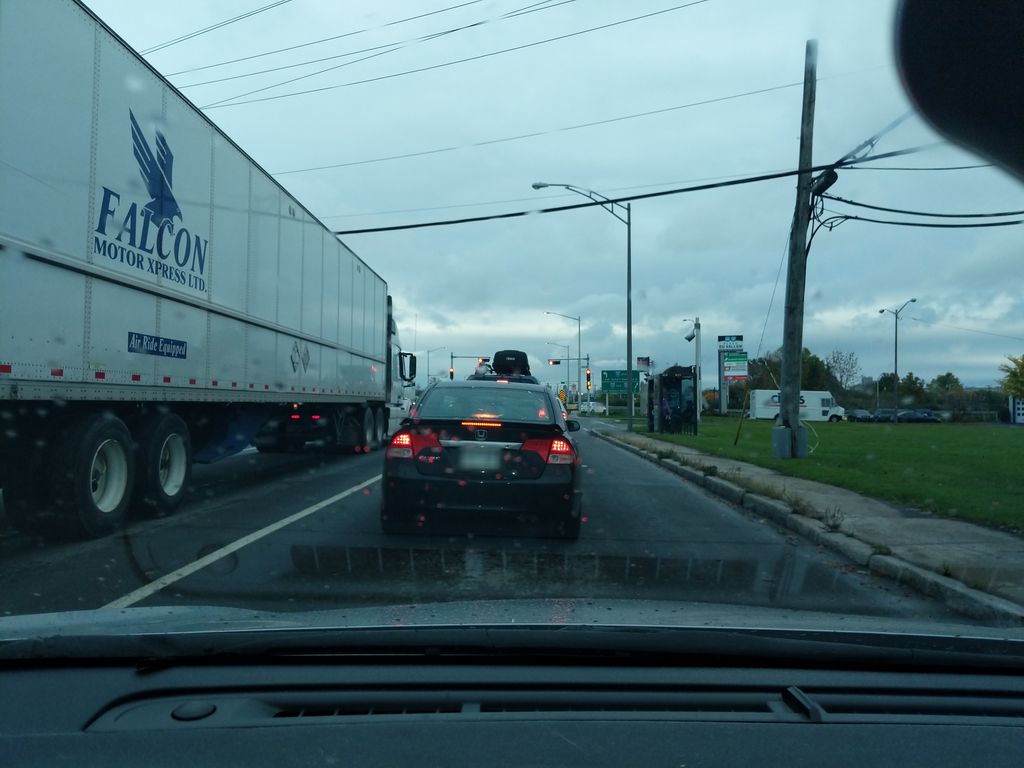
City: quebec_city